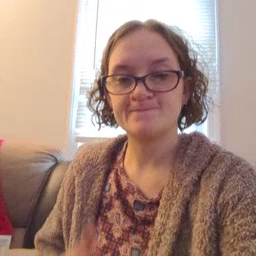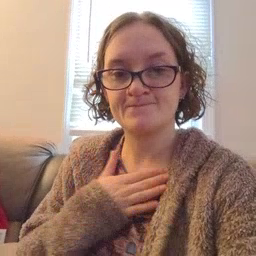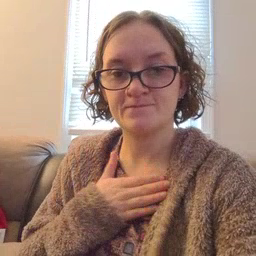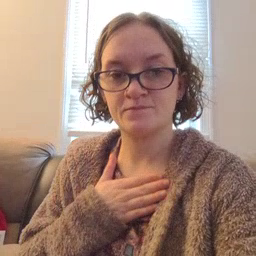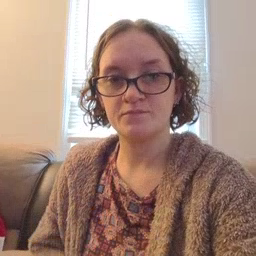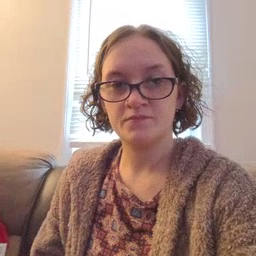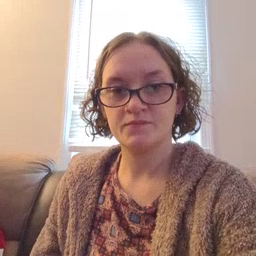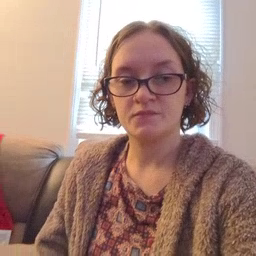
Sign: minemy